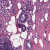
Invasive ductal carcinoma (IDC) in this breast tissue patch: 1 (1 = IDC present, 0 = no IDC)